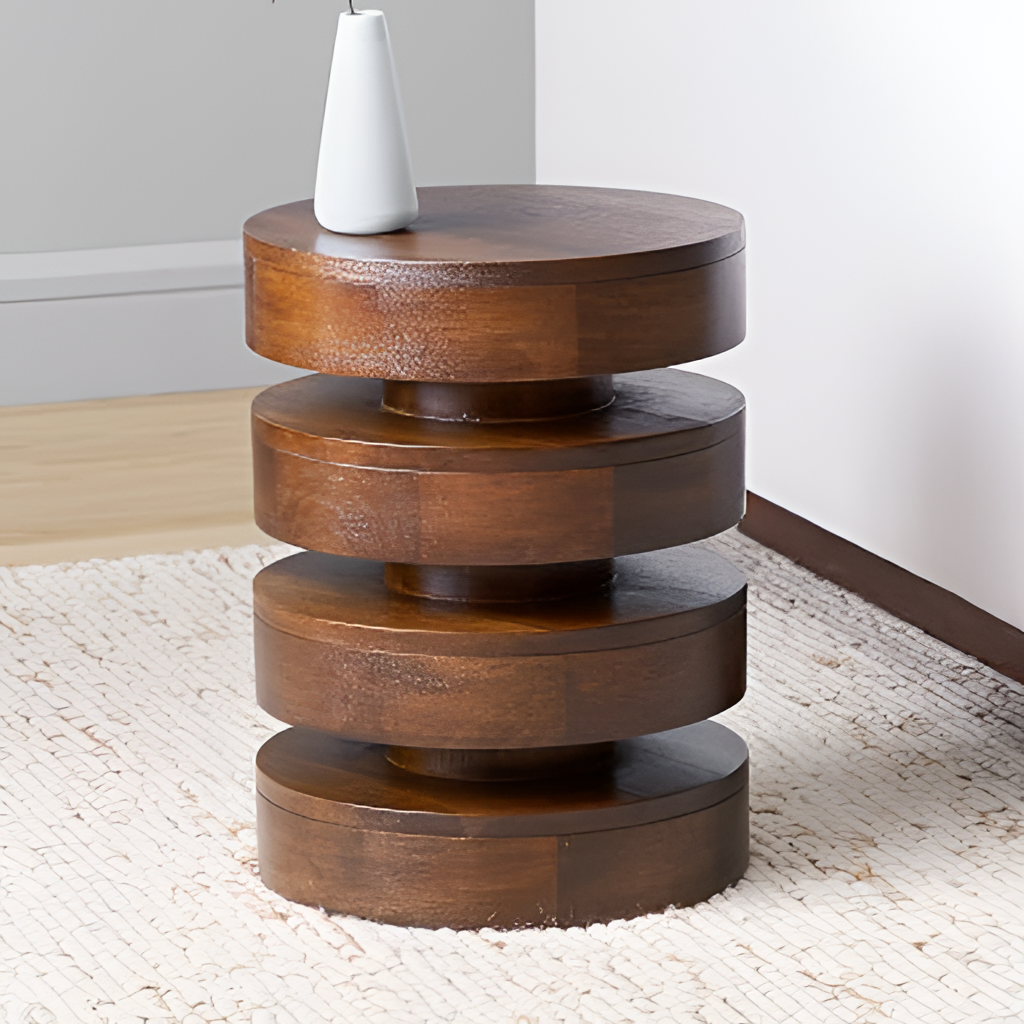
wood side table, living room, modern, paint wallpaper, with solid pattern, beige wood flooring, with plank pattern